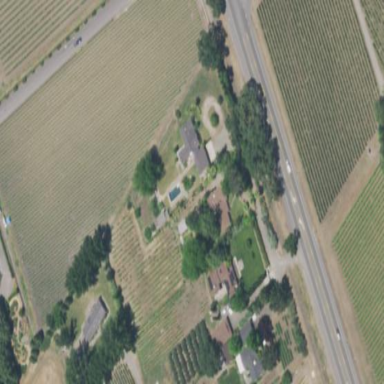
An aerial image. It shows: Vineyard where grapes are grown.